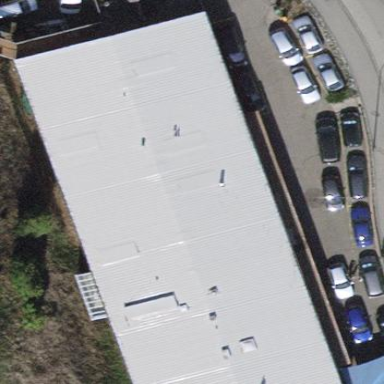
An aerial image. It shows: Industrial building.